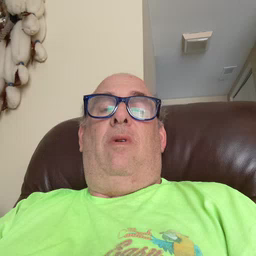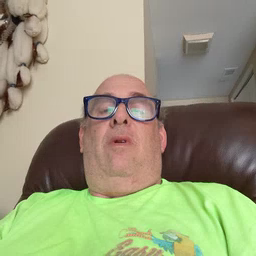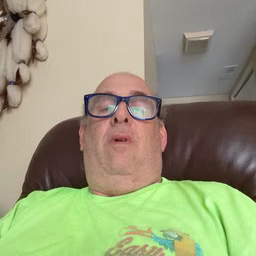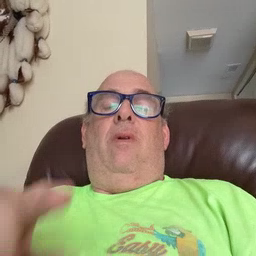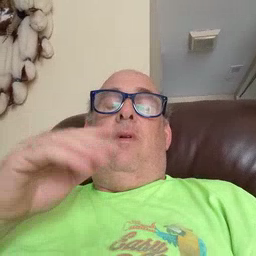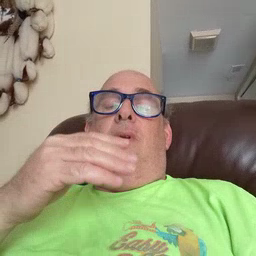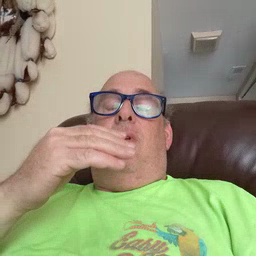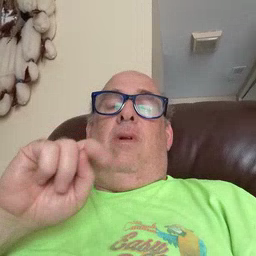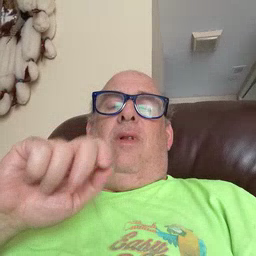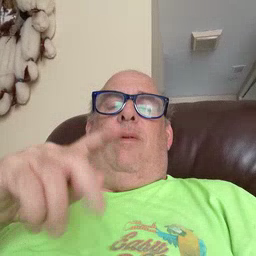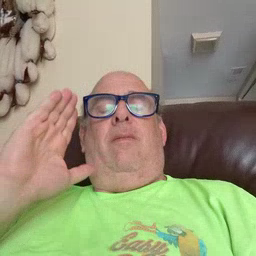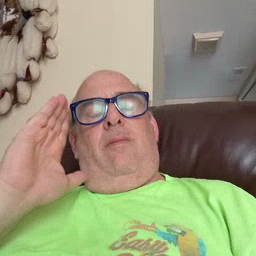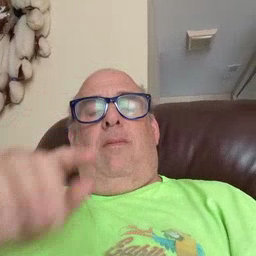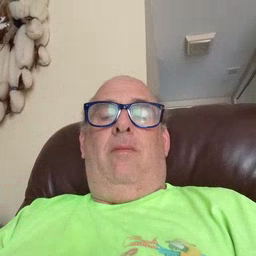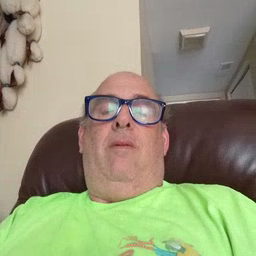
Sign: nap